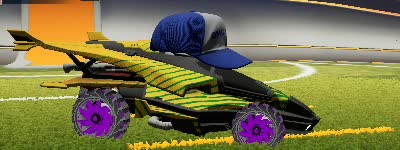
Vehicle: aftershock